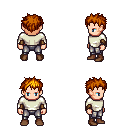
a pixel art fantasy rpg character, male body template, human, light skin, white long-sleeve shirt, metal pants, dark blonde bedhead hairstyle, leather bracers, brown shoes, four views (front, back, left, right), 2x2 character sprite sheet, small pixel art, hard edges, no anti-aliasing